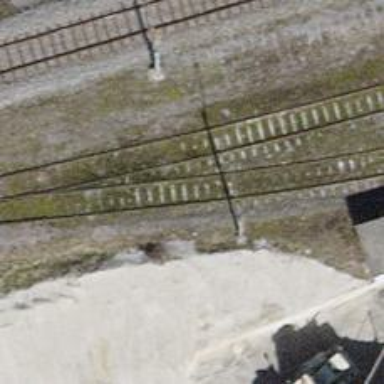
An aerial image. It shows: Rail spur service line with electrified contact lines for trains.